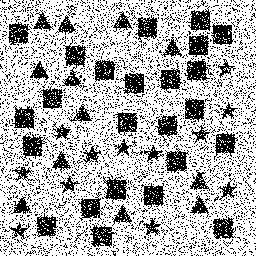
Squares: 24
Triangles: 12
Stars: 12
Total shapes: 48